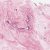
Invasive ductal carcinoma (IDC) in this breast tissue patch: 0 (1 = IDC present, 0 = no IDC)